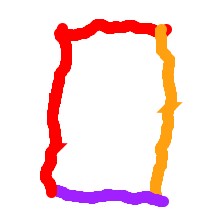
Shape: rectangle